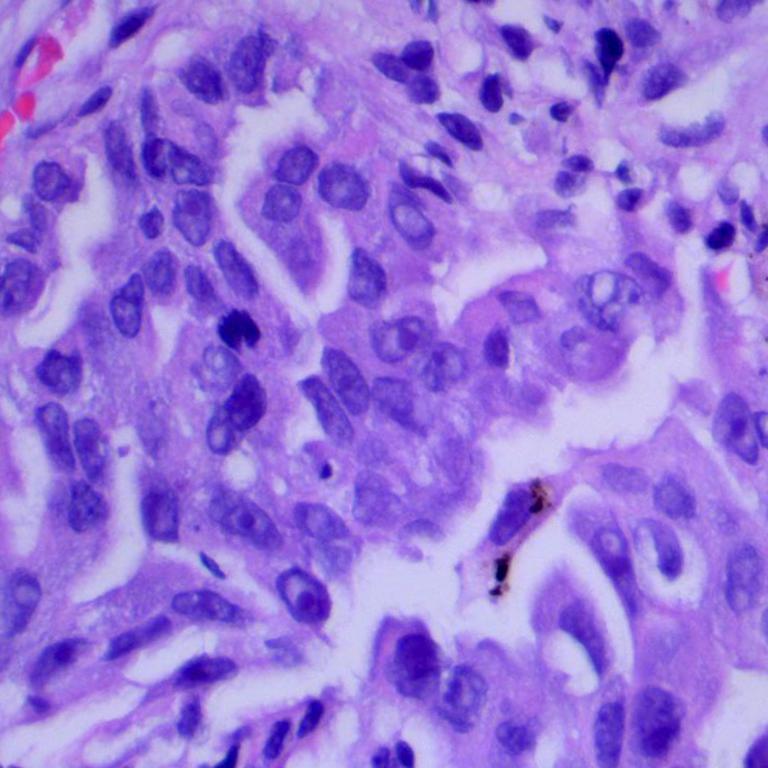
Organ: lung
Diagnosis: adenocarcinomas